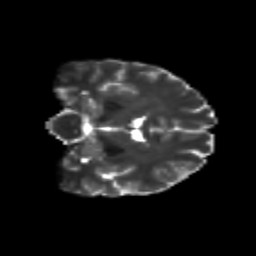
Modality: T2w
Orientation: coronal
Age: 30
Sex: female
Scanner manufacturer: siemens
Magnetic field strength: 3 T
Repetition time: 8.6 s
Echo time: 0.095 s